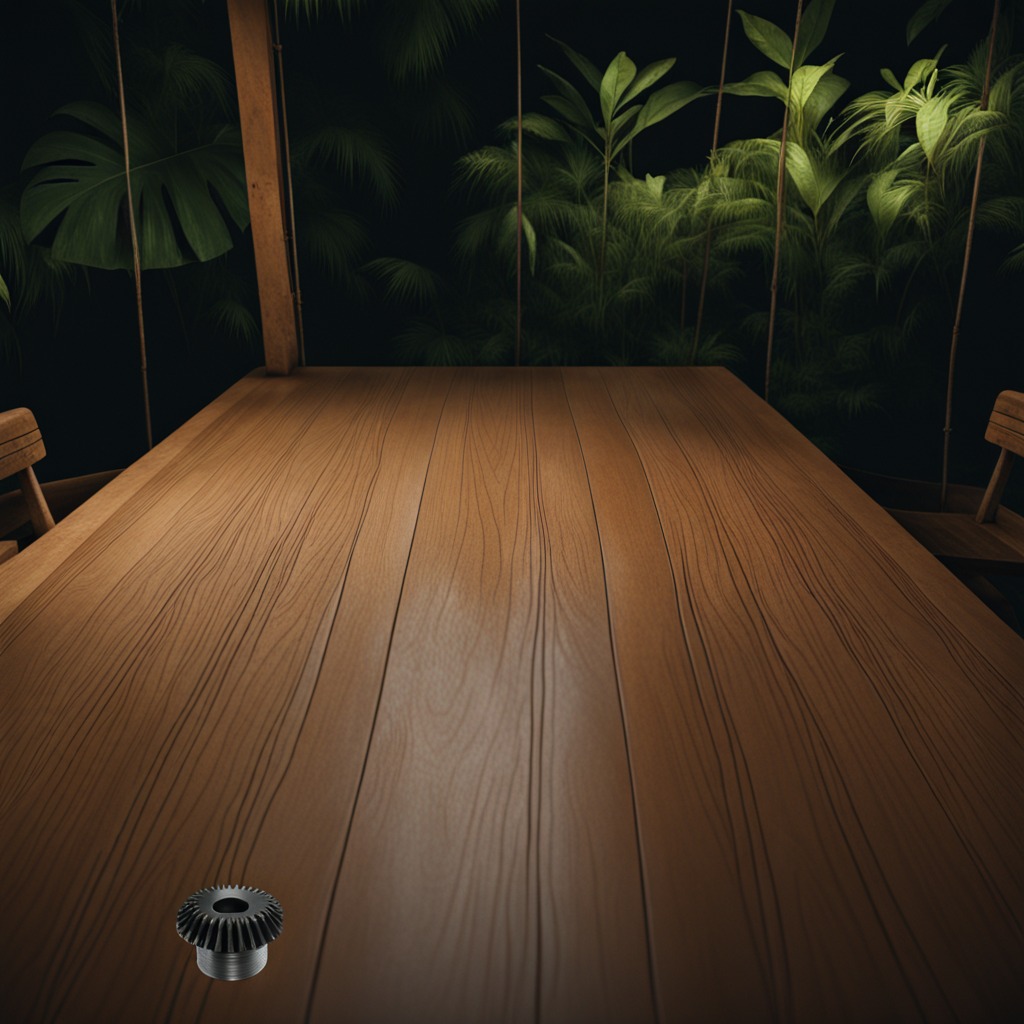
A steel gear with teeth is lying on a wooden table inside a jungle field workshop tent at night.